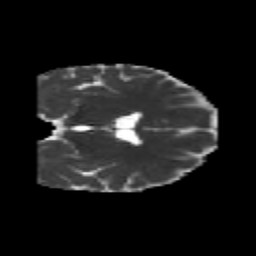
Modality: MD
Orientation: coronal
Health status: healthy
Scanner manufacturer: philips
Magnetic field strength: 3 T
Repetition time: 6.964 s
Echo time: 0.092 s